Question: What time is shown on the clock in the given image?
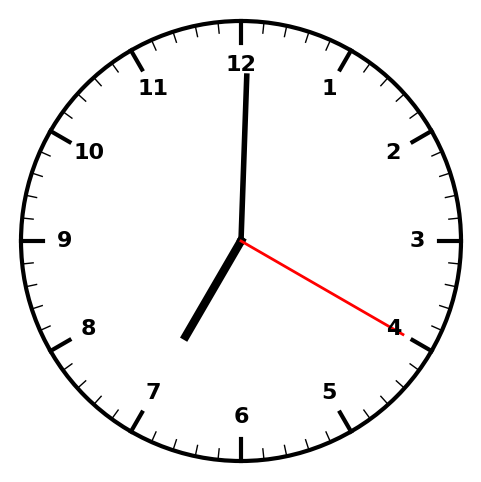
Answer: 07:00:20